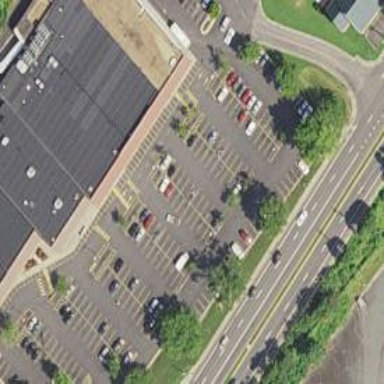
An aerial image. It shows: Parking space.